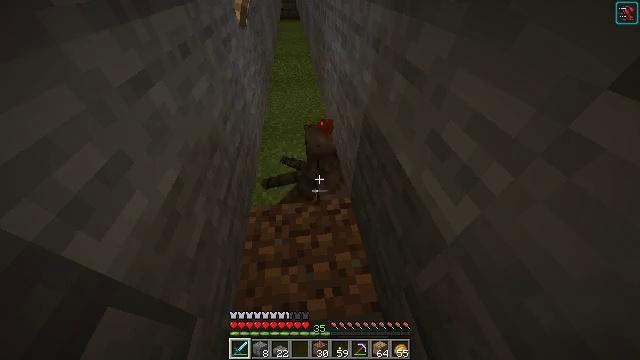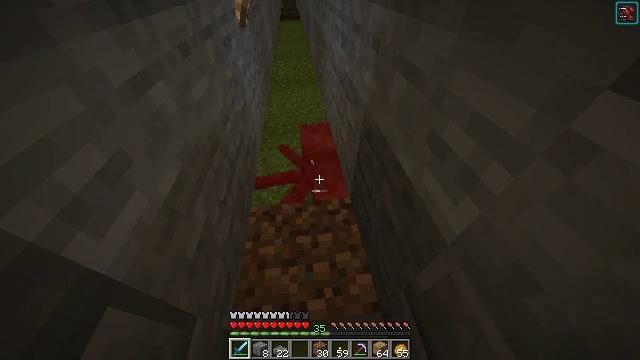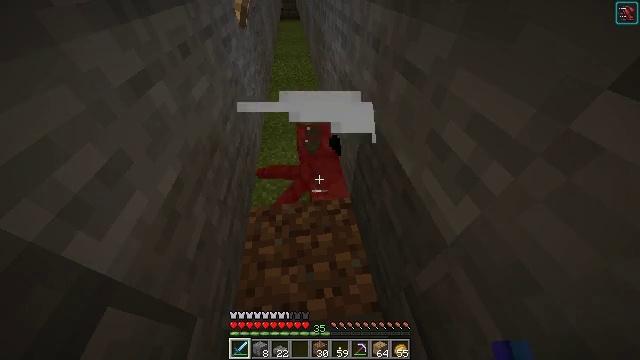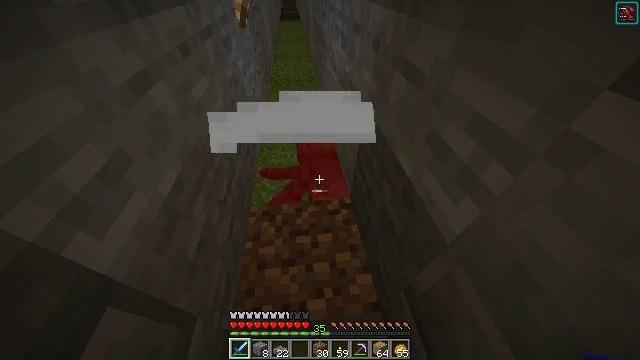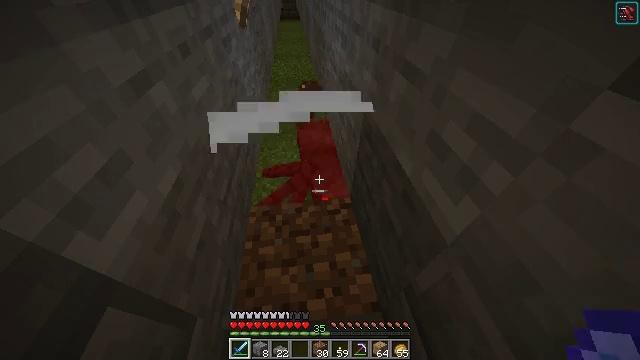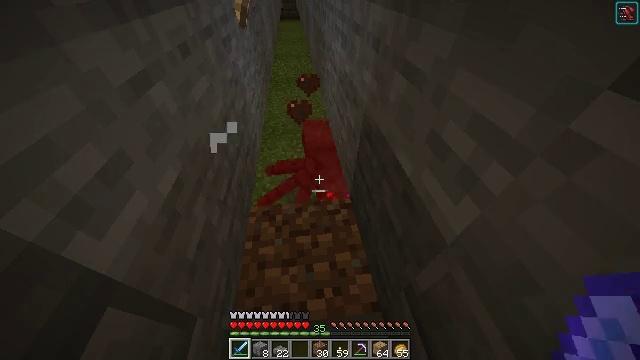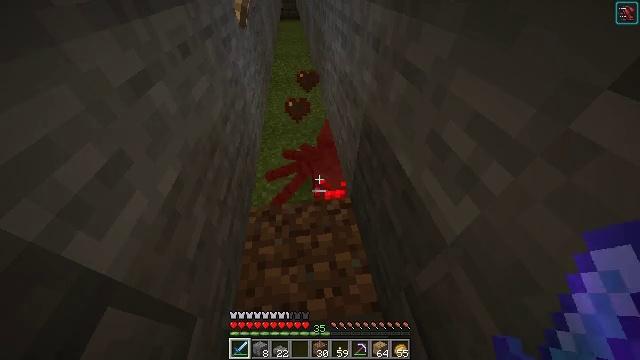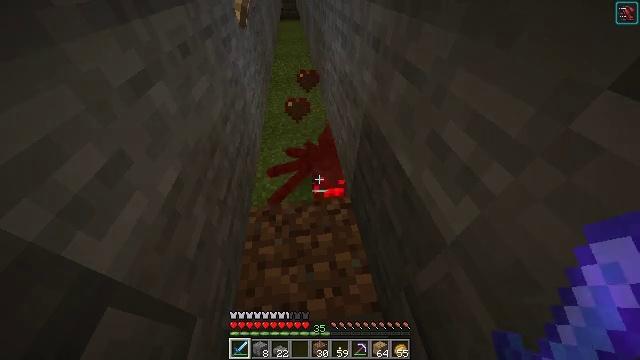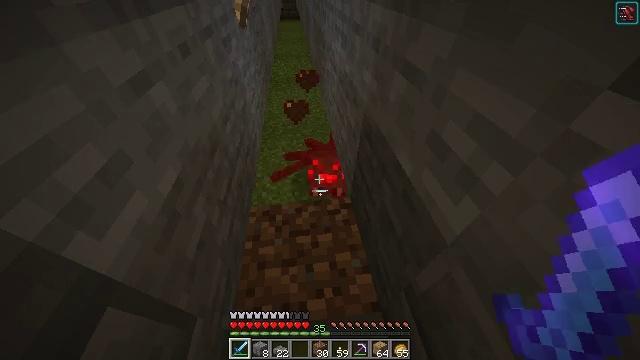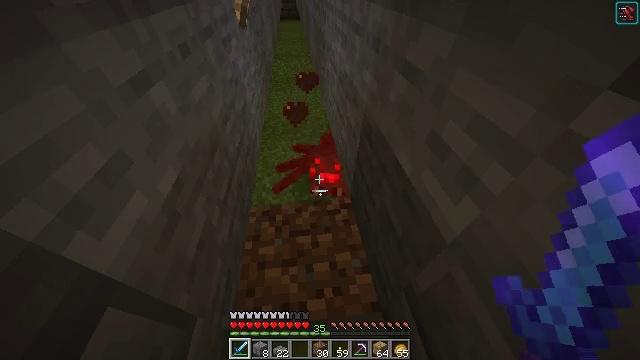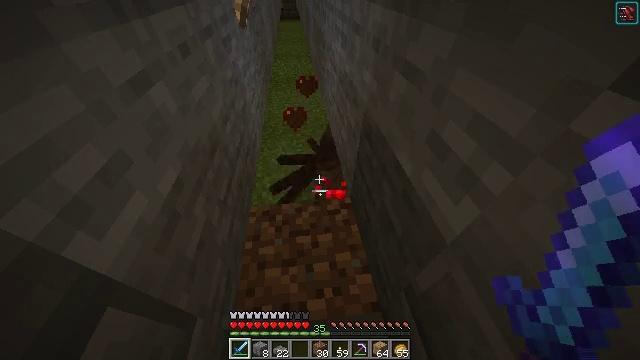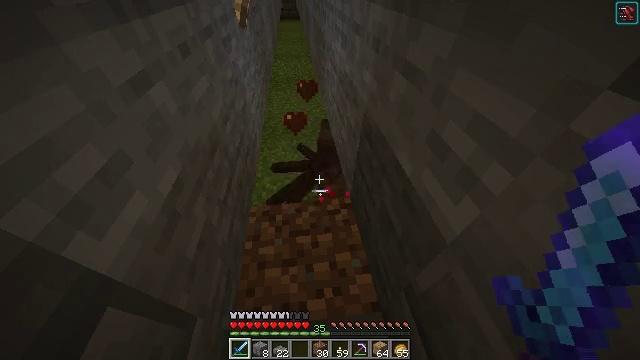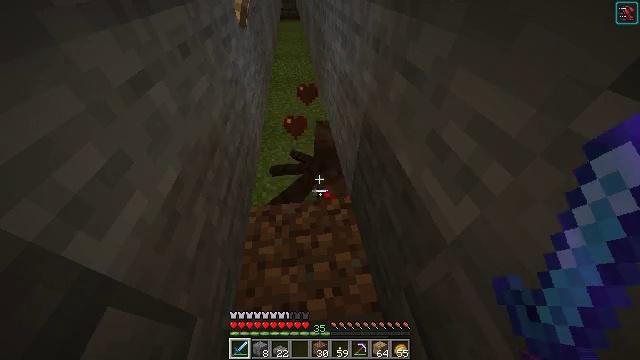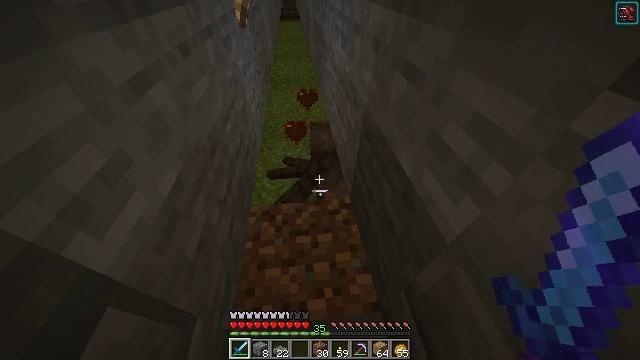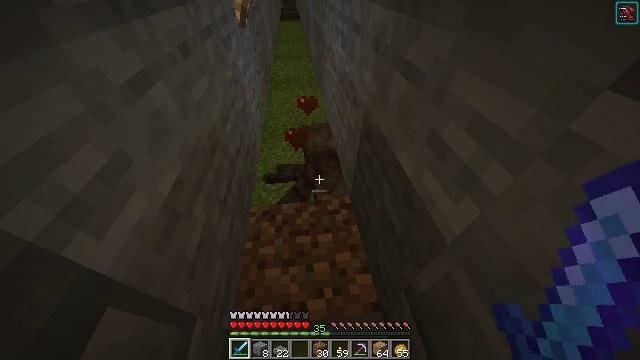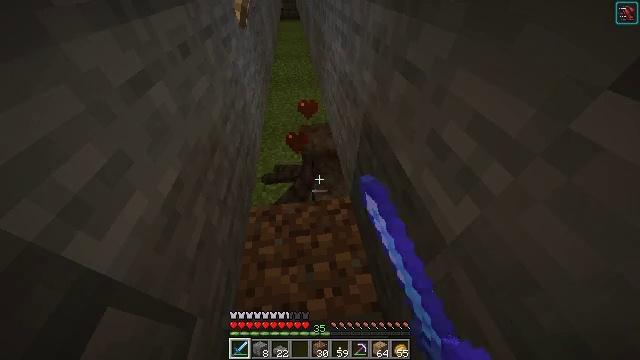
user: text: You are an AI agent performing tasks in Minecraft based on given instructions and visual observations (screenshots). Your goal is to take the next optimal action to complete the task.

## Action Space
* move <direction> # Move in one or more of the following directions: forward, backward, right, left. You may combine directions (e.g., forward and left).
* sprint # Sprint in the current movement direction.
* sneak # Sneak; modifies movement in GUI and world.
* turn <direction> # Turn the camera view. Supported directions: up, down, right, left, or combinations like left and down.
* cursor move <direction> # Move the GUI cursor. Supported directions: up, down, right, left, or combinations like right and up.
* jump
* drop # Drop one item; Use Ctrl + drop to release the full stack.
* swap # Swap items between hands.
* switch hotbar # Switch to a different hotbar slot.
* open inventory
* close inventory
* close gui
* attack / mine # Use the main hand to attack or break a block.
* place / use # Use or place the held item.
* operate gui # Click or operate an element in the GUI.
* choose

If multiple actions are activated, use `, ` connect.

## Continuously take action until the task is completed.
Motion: motion action
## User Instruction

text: Kill mobs.
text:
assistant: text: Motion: no_op
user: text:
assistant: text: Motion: no_op
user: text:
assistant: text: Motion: no_op
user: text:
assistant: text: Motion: no_op
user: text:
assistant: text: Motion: no_op
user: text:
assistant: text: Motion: no_op
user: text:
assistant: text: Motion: no_op
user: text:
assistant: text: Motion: no_op
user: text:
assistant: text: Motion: no_op
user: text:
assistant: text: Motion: no_op
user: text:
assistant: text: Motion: no_op
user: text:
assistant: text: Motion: no_op
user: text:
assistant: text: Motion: no_op
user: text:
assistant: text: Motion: attack / mine
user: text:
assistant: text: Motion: attack / mine
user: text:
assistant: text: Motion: attack / mine
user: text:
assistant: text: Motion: attack / mine
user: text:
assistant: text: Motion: attack / mine
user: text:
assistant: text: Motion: attack / mine